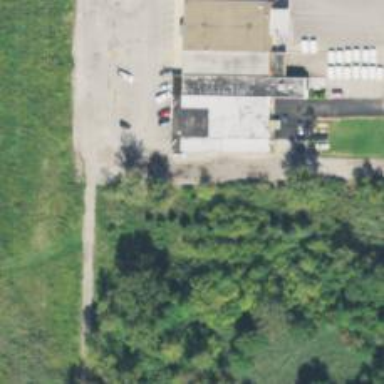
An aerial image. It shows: Animal shelter.